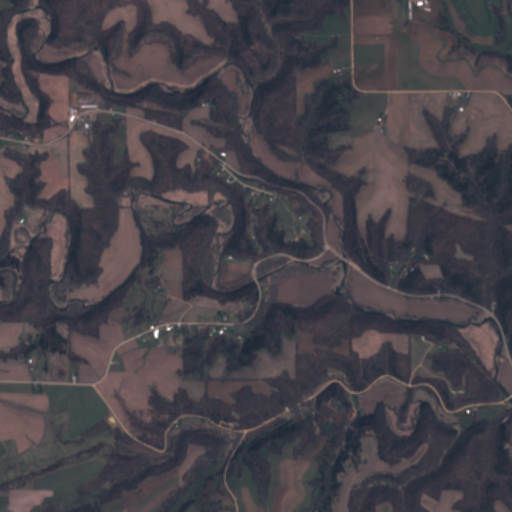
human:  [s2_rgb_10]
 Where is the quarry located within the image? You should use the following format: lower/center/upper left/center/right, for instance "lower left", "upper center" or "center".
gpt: There is no quarry in the image.